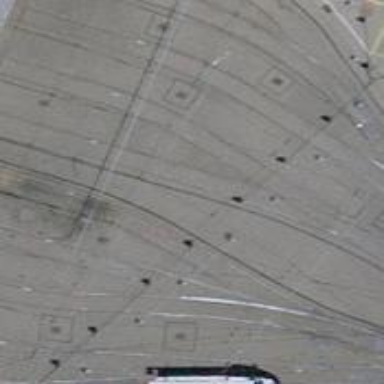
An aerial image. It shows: Tram railway with one track in service yard. The railway is electrified with contact line.